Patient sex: F
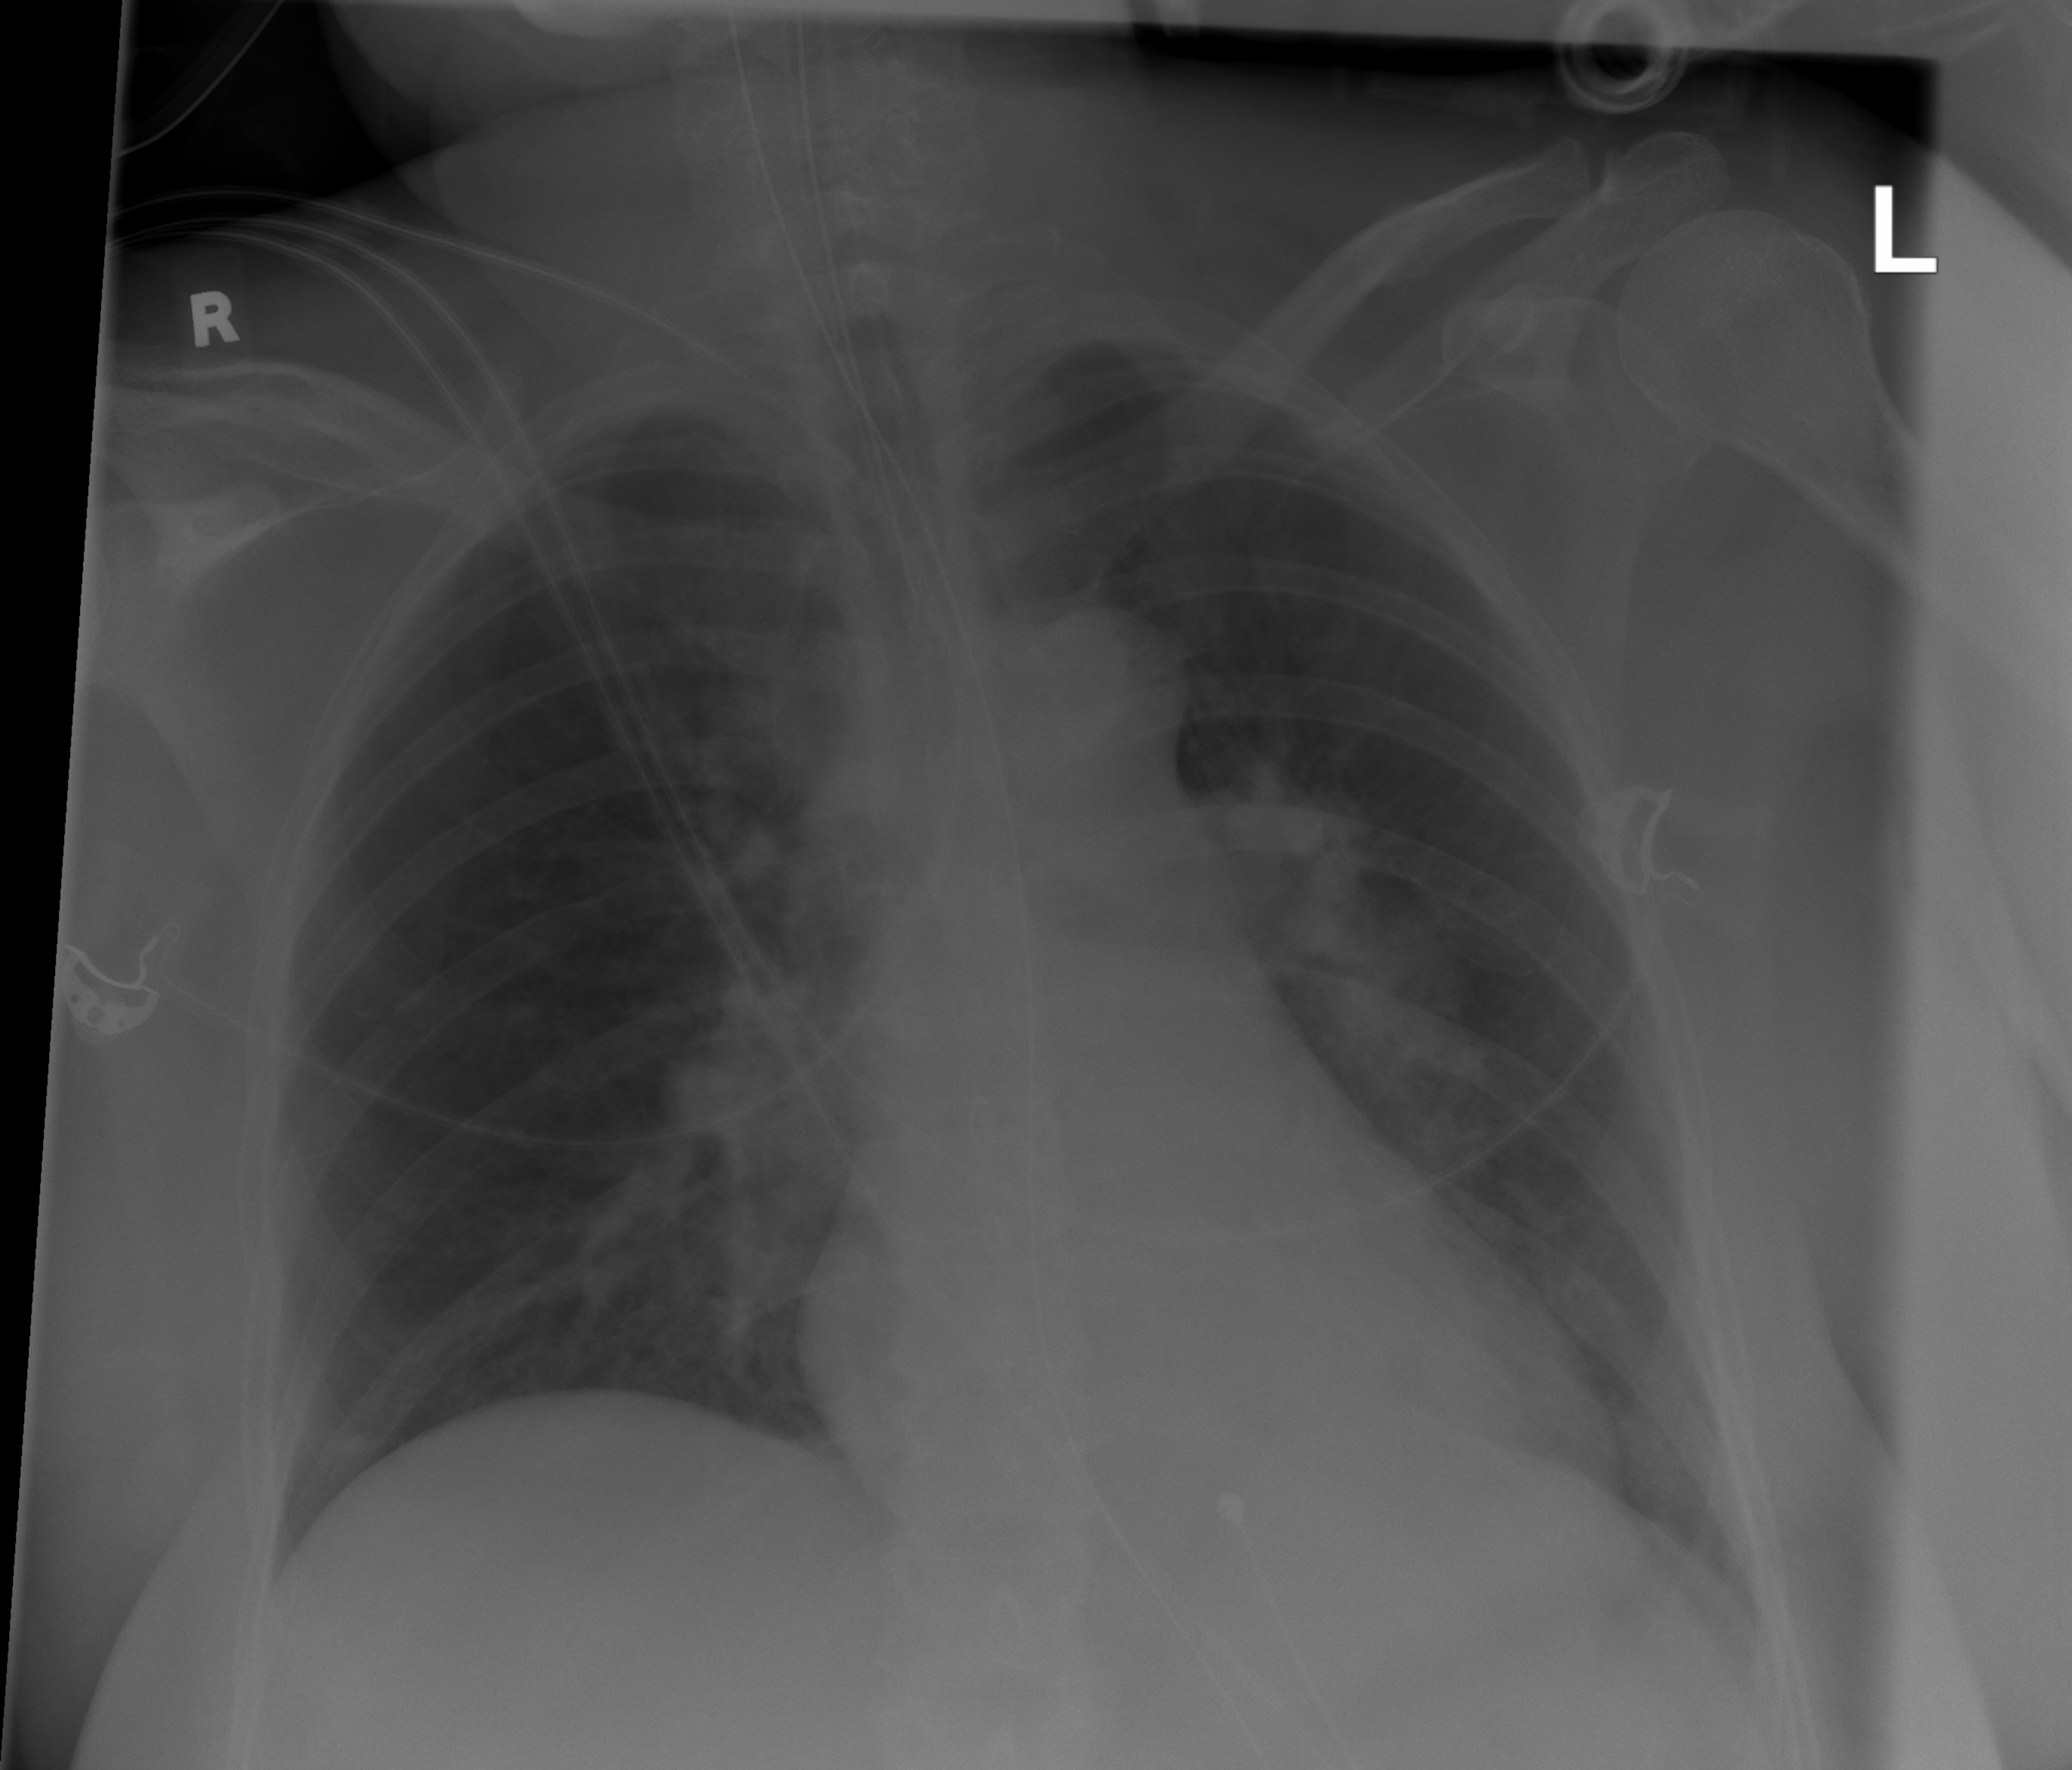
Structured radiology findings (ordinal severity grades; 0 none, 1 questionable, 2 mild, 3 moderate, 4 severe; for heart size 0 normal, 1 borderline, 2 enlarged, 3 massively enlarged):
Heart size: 0
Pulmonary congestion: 0
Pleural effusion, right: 0
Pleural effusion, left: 0
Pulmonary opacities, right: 1
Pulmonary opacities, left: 2
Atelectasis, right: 0
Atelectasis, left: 2